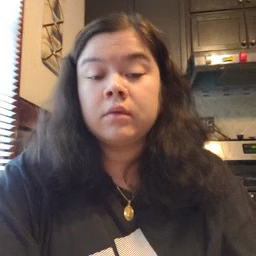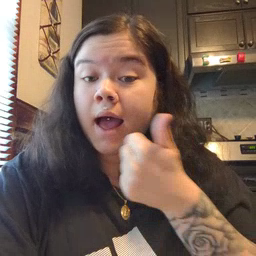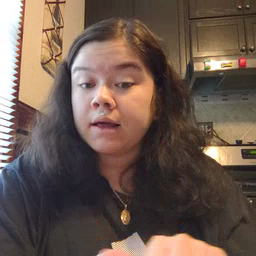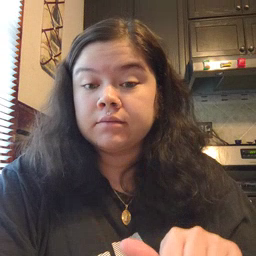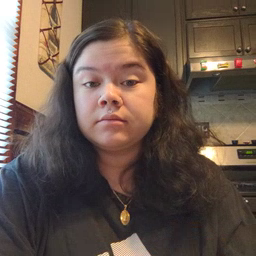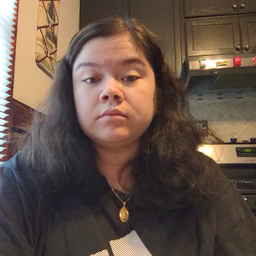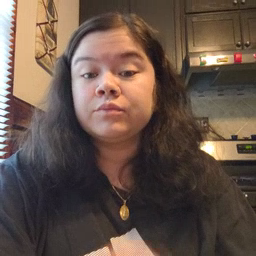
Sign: any